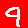
Digit: 9